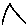
Label: triangle